Question: I created a project on xcode 6.0 and I've been running the project on ios8 simulator however when I tried run it on iphone5s ios7.1 simulator the UIWindow frame became to 320x480...
'''
self.window = [[UIWindow alloc] initWithFrame:[[UIScreen mainScreen] bounds]];
self.window.backgroundColor = [UIColor whiteColor];
self.window.rootViewController = self.navigationController;
[self.window makeKeyAndVisible];
'''
above is how I create UIwindow

What shall I do?
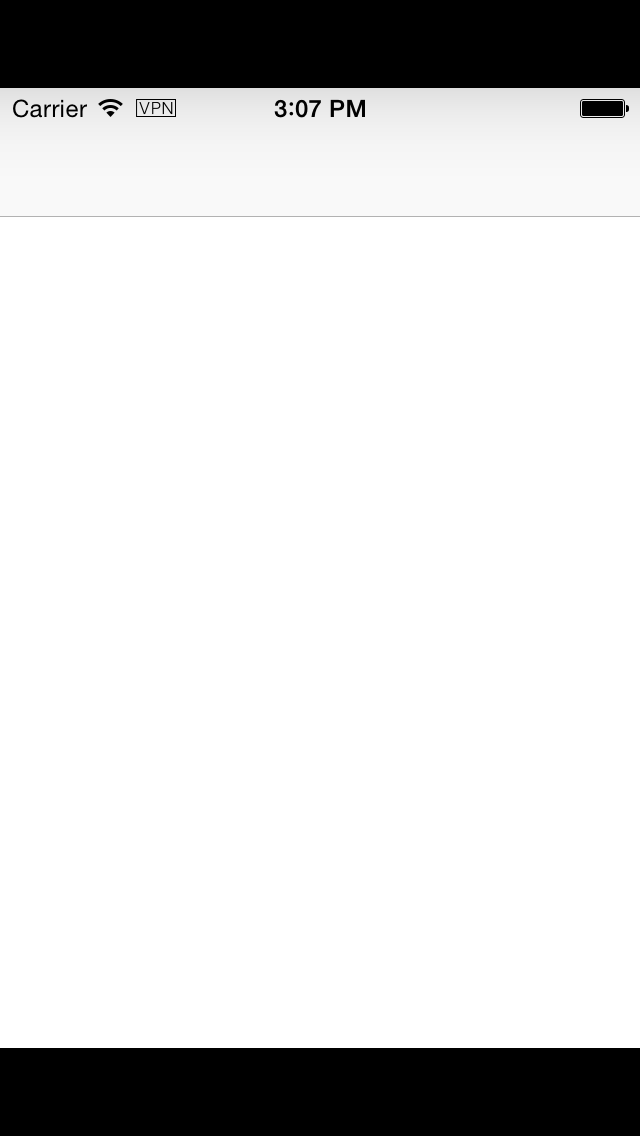
Answer: You must add correct size iphone/ipad default images, your problem will be solved. , see this link for further details <URL>